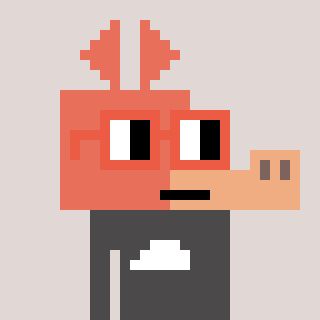
a pixel art character with square orange glasses, a aardvark-shaped head and a grayscale-colored body on a warm background